Question: I am developing a chat app., where the user types all his info here, but the 'JTextField' is not behaving really well, as shown in the image attached.

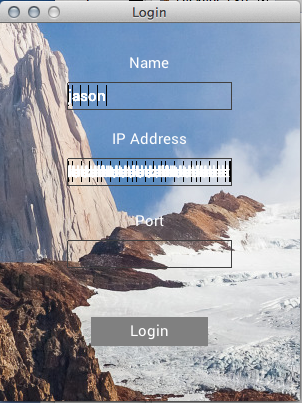
Answer: Wildly guessing: the field's opacity isn't set correctly to false, which produces the artefacts. The snippet below works just fine:
'''
JTextField name = new JTextField(20);
name.setOpaque(false);
JTextField pass = new JTextField(20);
pass.setOpaque(false);
pass.setForeground(Color.WHITE);
// being lazy: use SwingX
JXPanel panel = new JXPanel();
BufferedImage back = XTestUtils.loadDefaultImage("moon.jpg");
panel.setBackgroundPainter(new ImagePainter(back));
panel.add(name);
panel.add(pass);
'''